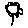
Label: flower